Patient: sex F, age 52
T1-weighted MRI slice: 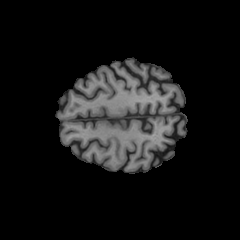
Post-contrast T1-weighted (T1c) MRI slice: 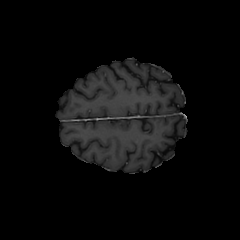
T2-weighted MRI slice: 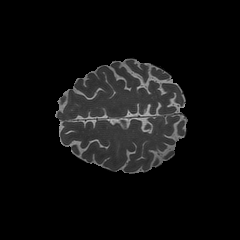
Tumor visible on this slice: no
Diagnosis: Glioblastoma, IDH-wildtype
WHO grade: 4